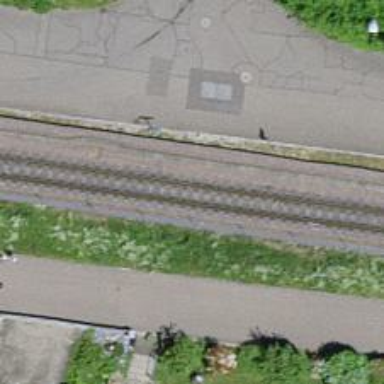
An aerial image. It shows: Tram railway with one track and electrified contact line.